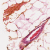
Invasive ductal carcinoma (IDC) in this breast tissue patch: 0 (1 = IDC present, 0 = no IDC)